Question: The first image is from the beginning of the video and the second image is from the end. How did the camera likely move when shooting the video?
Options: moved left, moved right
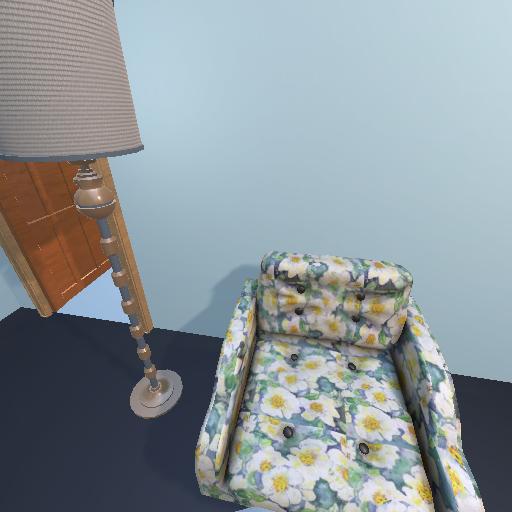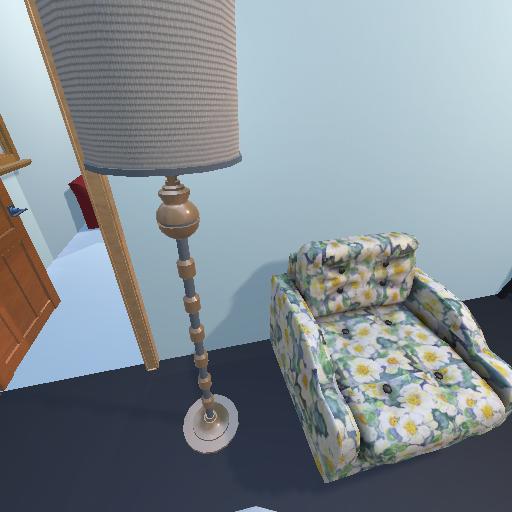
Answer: moved left